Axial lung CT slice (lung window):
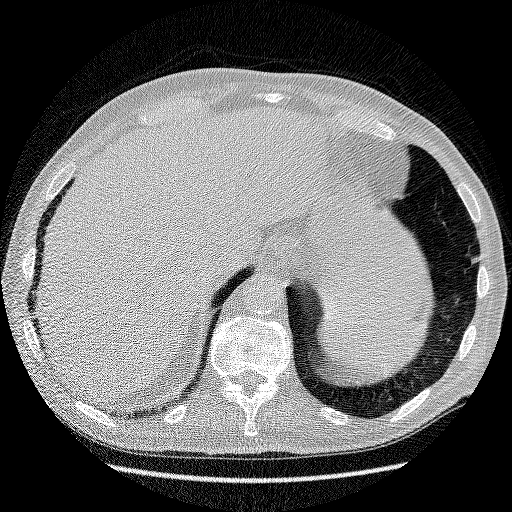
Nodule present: no